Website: bh-photo
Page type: billing-address
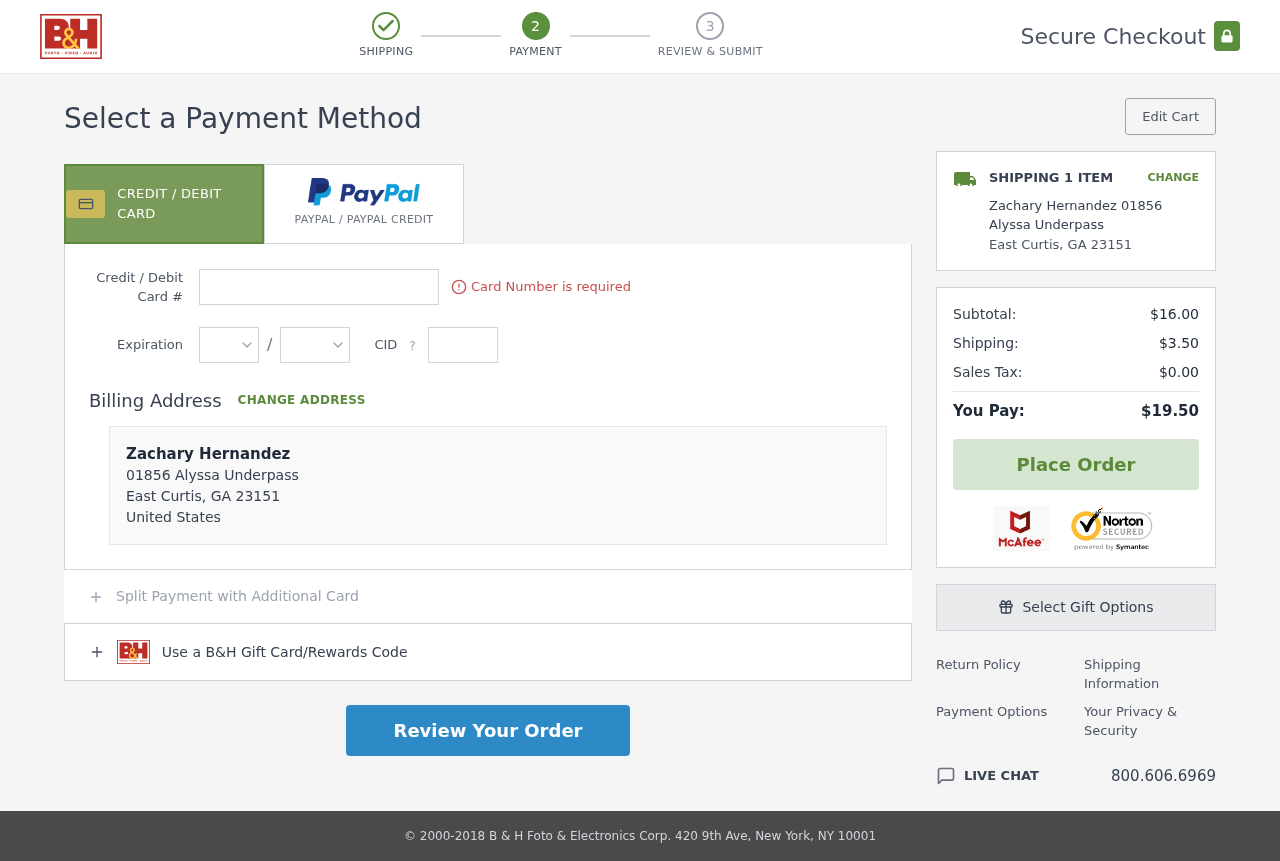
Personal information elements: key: PII_CARD_CVV
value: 857
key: PII_CARD_EXPIRY_MONTH
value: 01
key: PII_CARD_EXPIRY_YEAR
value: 27
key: PII_CARD_NUMBER
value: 4037 9674 6543 8884
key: PII_CITY
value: East Curtis
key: PII_COUNTRY
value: United States
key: PII_FULLNAME
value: Zachary Hernandez
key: PII_FULLNAME2
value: Zachary Hernandez
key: PII_POSTCODE
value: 23151
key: PII_STATE_ABBR
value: GA
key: PII_STREET
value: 01856 Alyssa Underpass
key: PII_POSTCODE_FULL
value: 23151
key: PII_POSTCODE_NUMERIC
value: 23151
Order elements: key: ORDER_NUM_ITEMS
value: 1
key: ORDER_SUBTOTAL
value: $16.00
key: ORDER_SHIPPING_COST
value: $3.50
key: ORDER_TAX
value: $0.00
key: ORDER_TOTAL
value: $19.50